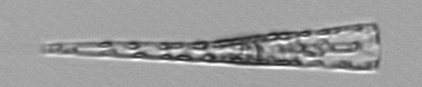
Label: Licmophora